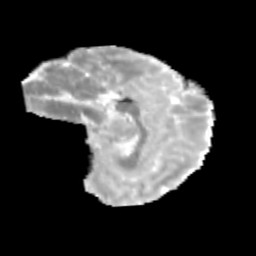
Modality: MD
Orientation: sagittal
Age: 11
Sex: male
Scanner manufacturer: siemens
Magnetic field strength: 3 T
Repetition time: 3.8 s
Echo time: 0.07 s